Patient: sex M, age 62
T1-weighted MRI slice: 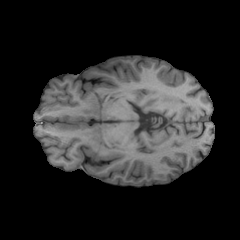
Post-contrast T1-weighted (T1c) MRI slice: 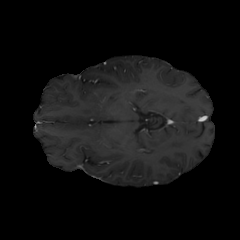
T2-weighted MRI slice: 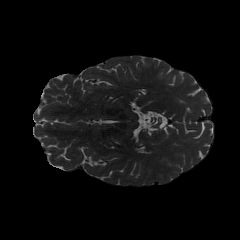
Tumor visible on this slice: no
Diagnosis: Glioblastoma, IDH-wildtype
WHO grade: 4